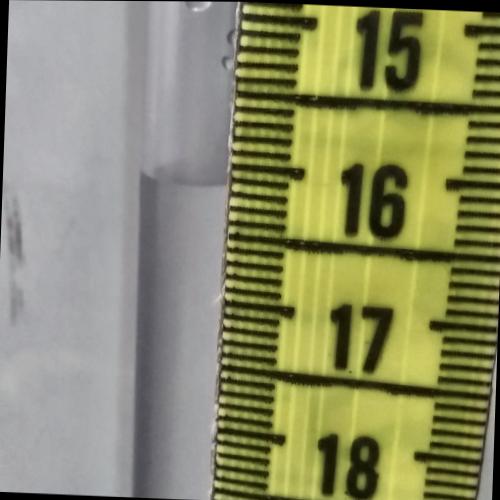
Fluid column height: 16.1 cm